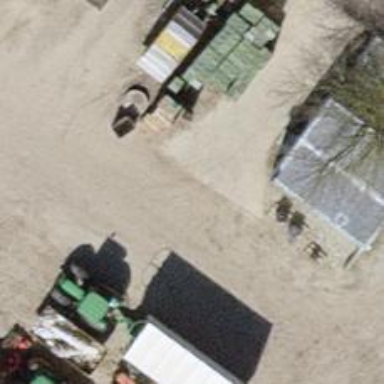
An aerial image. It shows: Farm.